Question: I've been trying to fix this for an hour now and can't find a solution.
What I want is a centered list with background image as "ticks".
I want this:

Works as it should except the dots are aligned to the left of the list 'ul' (1140px wide) and not the left of the list item 'li' which is centered.
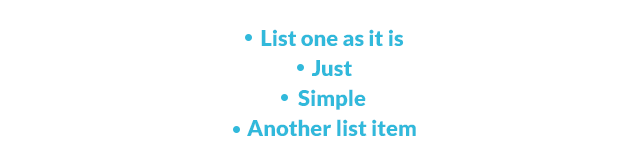
Answer: If you want the to be aligned to the left of 'ul', Use image as background:
'''
ul li {
text-align: center;
background: url(path/to/dot.png) 0 center no-repeat;
}
'''
<URL>
## Update
If you need the to be aligned to the left of list items, use the following:
'''
ul {
list-style-type: none;
padding: 0;
text-align: center;
white-space: pre-line;
}
ul li {
display: inline-block;
padding-left: 15px;
background: url(path/to/dot.png) 0 center no-repeat;
}
'''
<URL>